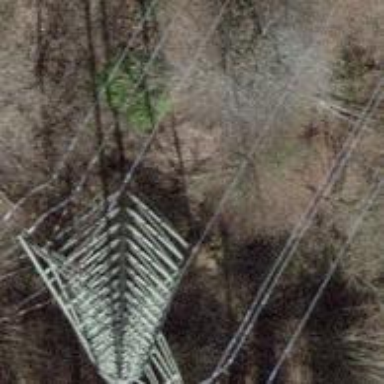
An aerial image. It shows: Power tower.